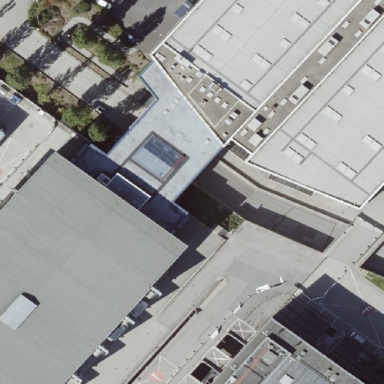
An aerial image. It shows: Exhibition hall with flat roof.